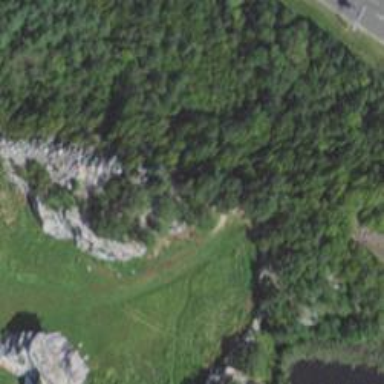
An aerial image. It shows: Natural cliff.